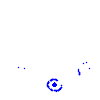
Particle: pion